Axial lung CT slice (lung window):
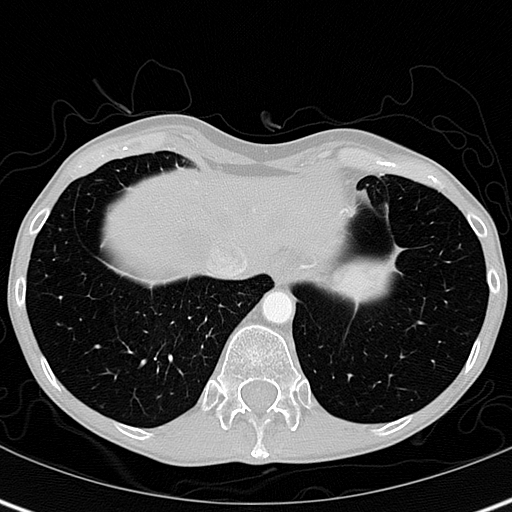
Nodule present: no